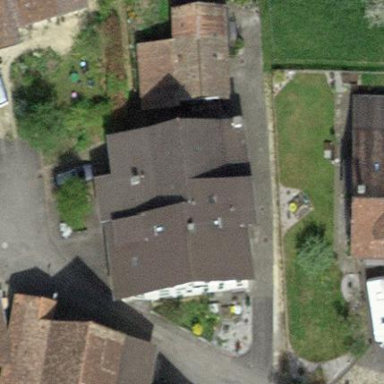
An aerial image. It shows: Simple and straightforward house.